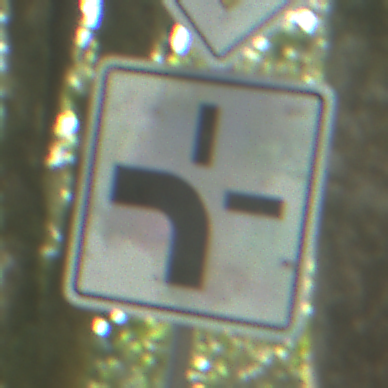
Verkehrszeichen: VerlaufVorfahrtsstrasse1
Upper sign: Vorfahrtsstrasse
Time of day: Midday
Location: Outdoor (Nature)
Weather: Clear
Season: NotSpecified
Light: Natural